Field crop: maize
Growth stage: 1
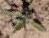
Species: atriplex